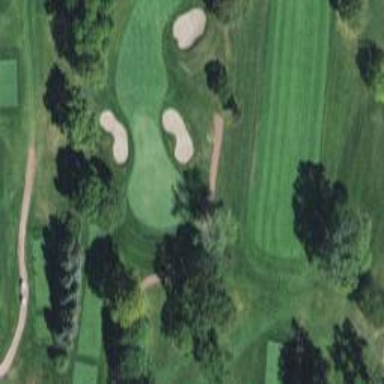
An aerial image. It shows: Golf hole.